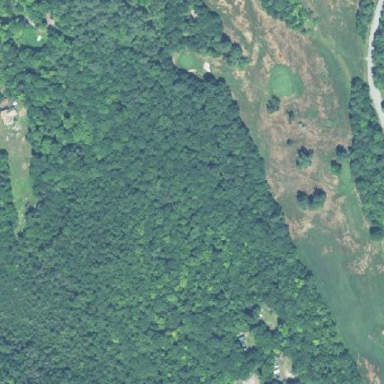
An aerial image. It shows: Golf course surrounded by greenery.